Question: My file time and date row is in character format and when I try to make a graph then it shows all the date and time in x axis so we cant read the x axis at all.
'''
ggplot(Mk, aes(Timestamp, Value, group=Label, color=Label)) +geom_line()
'''

I tried different things which I found here but always got some error.
'''
POSIX
as.numeric(as.POSIXct(strptime(data=Mk,Timestamp, "%m-%d-%Y %H:%M:%S")))
as.numeric(as.POSIXct(Timestamp))
strptime
strptime(df$Timestamp, "%m/%d/%Y %H:%M:%S")
'''
Any help would really be appreciated
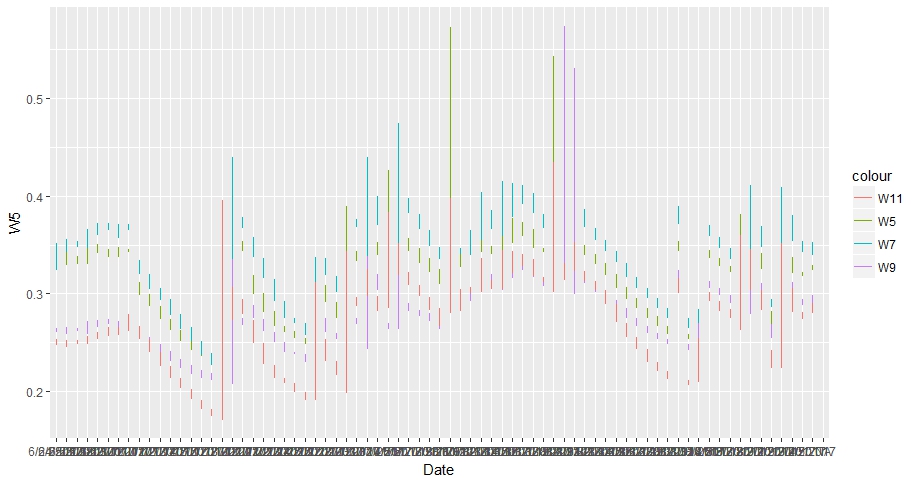
Answer: You need to remove seconds from time formatting
'''
mk <- read.csv("mk.csv")
head(mk)
Label Value Timestamp
1 W5 0.333 6/24/2017 0:00
2 W5 0.333 6/24/2017 0:30
3 W5 0.334 6/24/2017 1:00
4 W5 0.334 6/24/2017 1:30
5 W5 0.334 6/24/2017 2:00
6 W5 0.334 6/24/2017 2:30
mk$Timestamp <- as.POSIXct(mk$Timestamp,format="%m/%d/%Y %H:%M")
head(mk)
Label Value Timestamp
1 W5 <PHONE>-24 00:00:00
2 W5 <PHONE>-24 00:30:00
3 W5 <PHONE>-24 01:00:00
4 W5 <PHONE>-24 01:30:00
5 W5 <PHONE>-24 02:00:00
6 W5 <PHONE>-24 02:30:00
'''
Then simply plot
'''
ggplot(mk, aes(x=Timestamp, y=Value, colour=Label)) + geom_line()
'''
<URL>